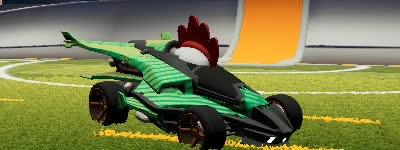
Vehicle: aftershock